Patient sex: M
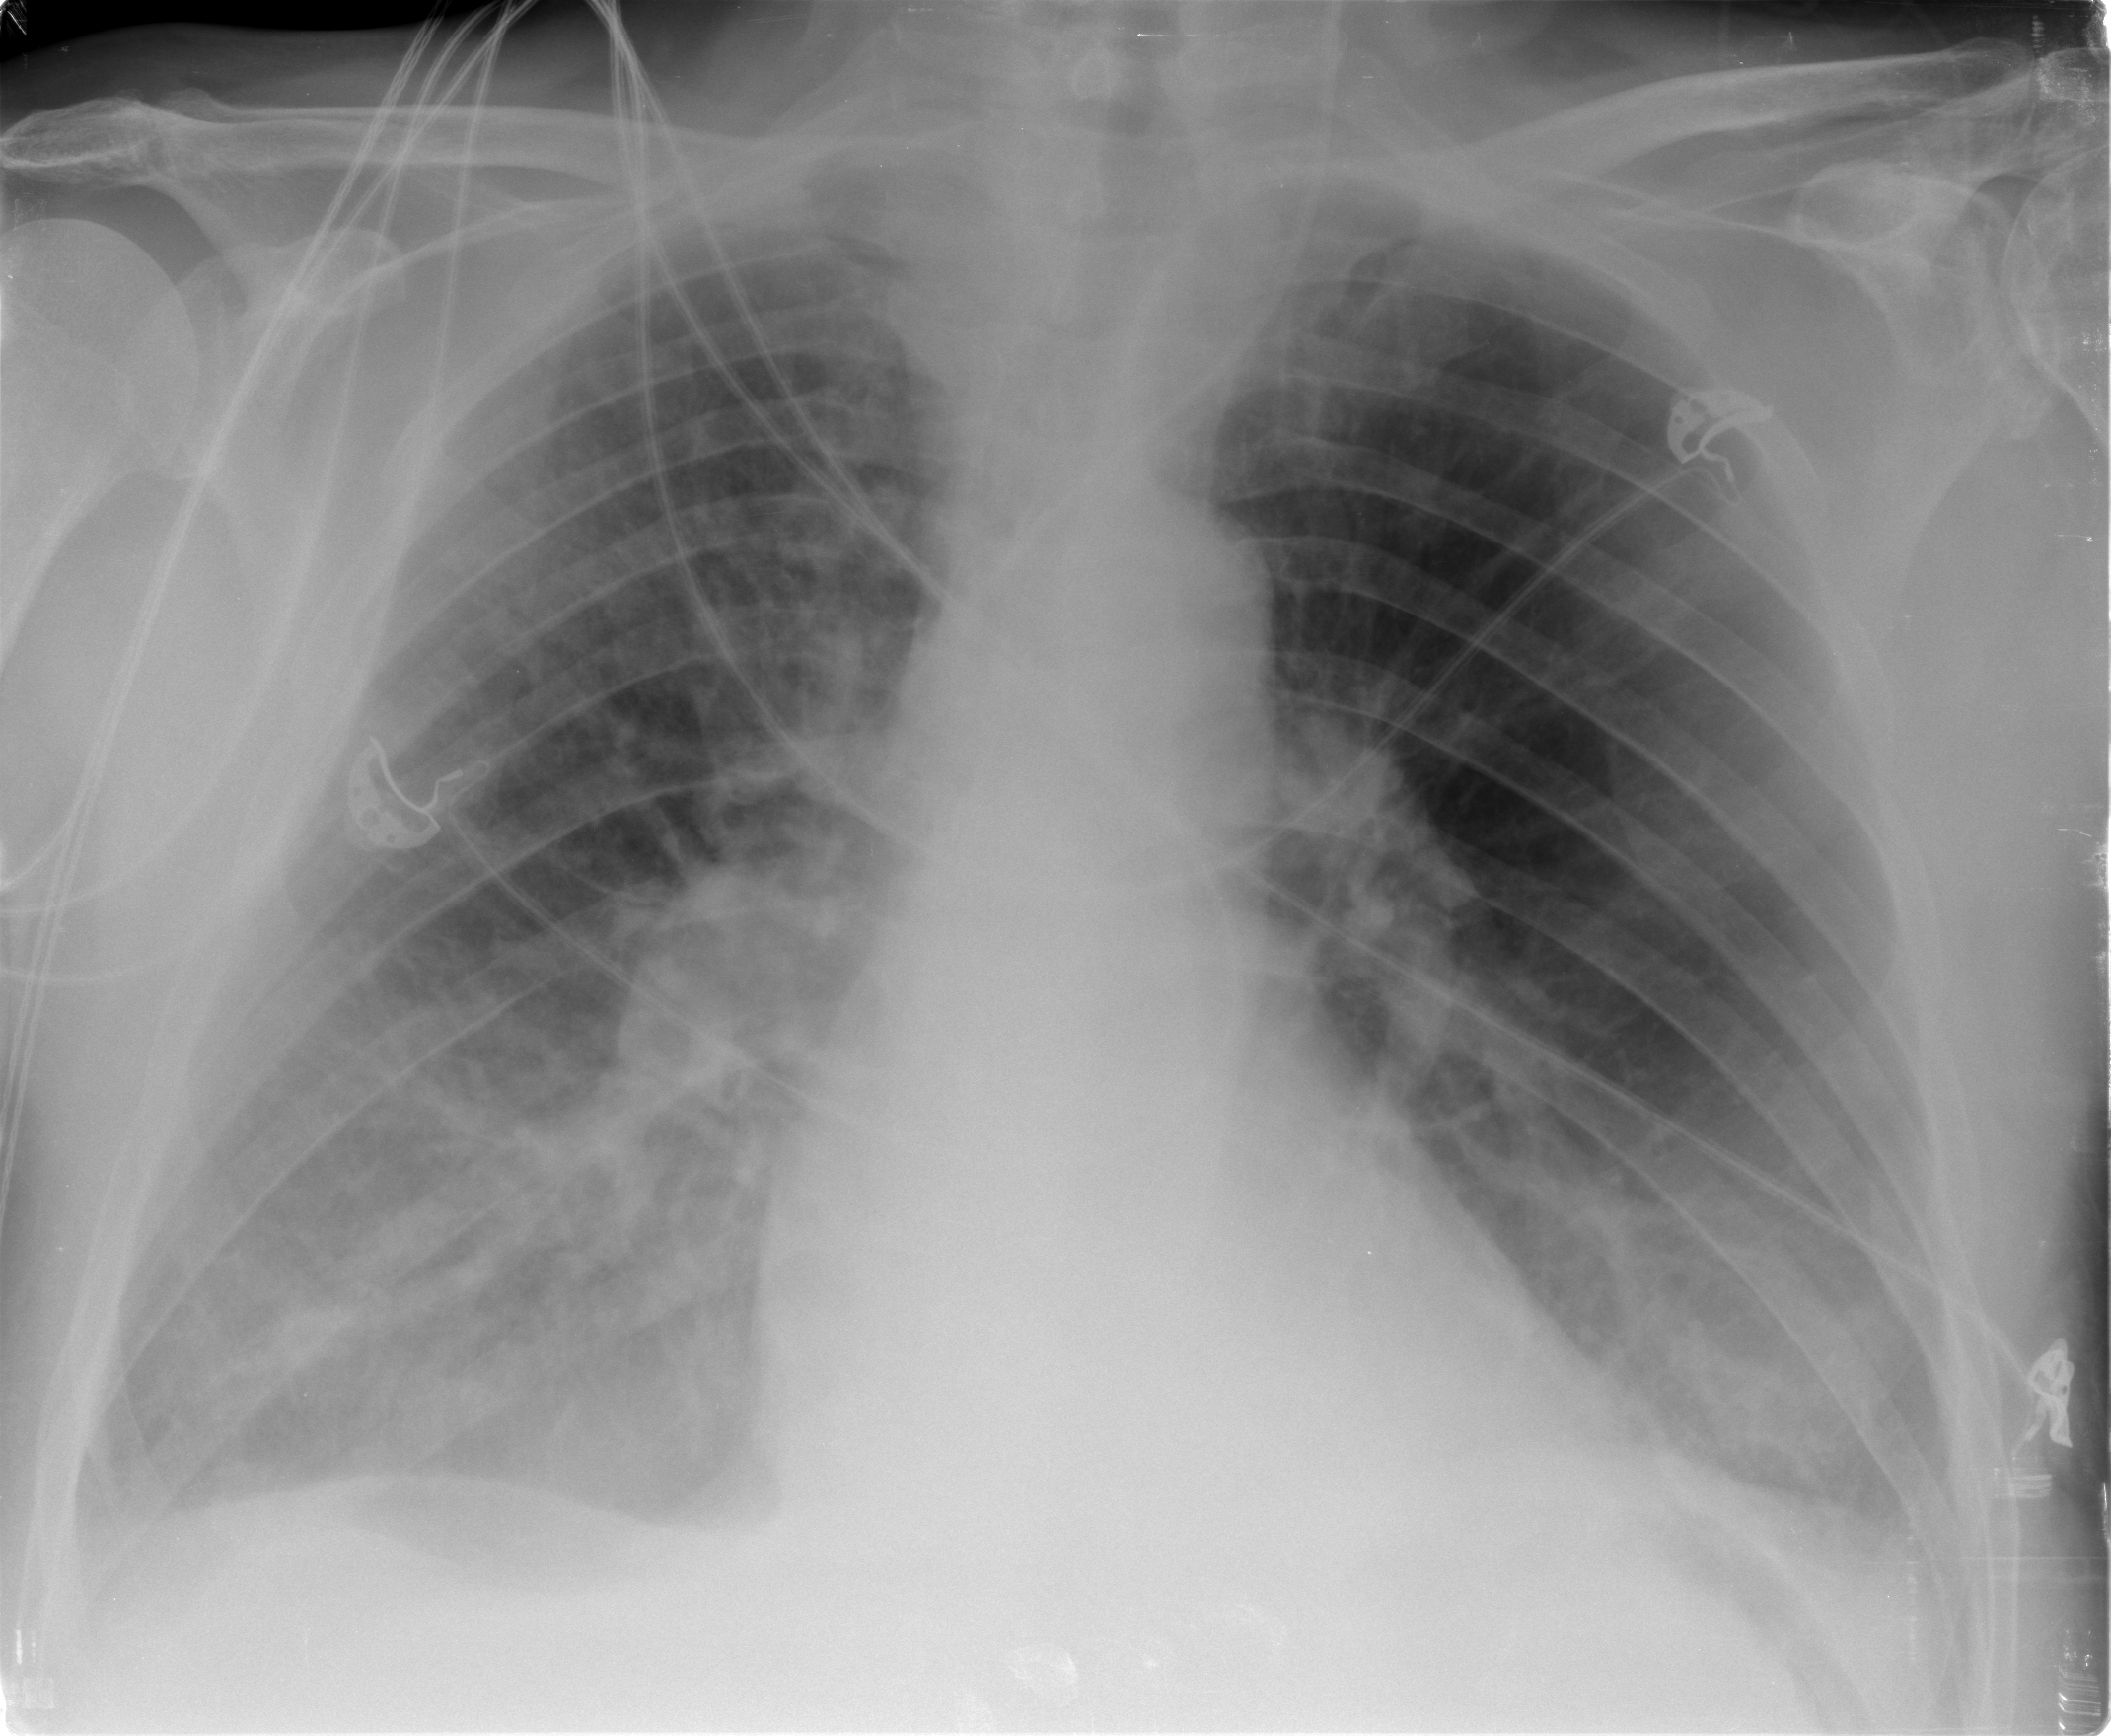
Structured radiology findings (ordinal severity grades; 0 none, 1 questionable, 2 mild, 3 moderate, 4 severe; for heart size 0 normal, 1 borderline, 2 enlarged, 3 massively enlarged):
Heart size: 0
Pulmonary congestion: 2
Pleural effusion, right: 2
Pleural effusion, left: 2
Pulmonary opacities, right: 2
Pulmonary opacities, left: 0
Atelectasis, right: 0
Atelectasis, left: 0